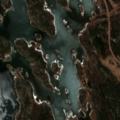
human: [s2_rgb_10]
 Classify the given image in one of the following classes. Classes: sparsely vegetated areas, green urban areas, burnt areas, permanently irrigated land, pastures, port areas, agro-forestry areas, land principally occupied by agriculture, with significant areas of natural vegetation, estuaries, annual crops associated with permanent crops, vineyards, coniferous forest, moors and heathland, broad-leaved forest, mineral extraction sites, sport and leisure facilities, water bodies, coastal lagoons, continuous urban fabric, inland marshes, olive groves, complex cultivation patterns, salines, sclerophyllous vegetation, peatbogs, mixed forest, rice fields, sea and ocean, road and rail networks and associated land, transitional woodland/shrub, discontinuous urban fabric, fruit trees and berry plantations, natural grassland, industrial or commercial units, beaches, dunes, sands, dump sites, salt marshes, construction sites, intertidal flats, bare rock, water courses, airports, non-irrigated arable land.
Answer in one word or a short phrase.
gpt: pastures, broad-leaved forest, mixed forest, bare rock, sea and ocean